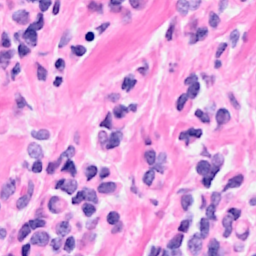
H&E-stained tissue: Breast